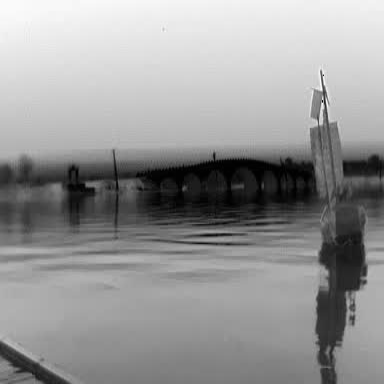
There is a sailboat in the infrared image.